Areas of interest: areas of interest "Four Seas Chinatown Shopping Mall"
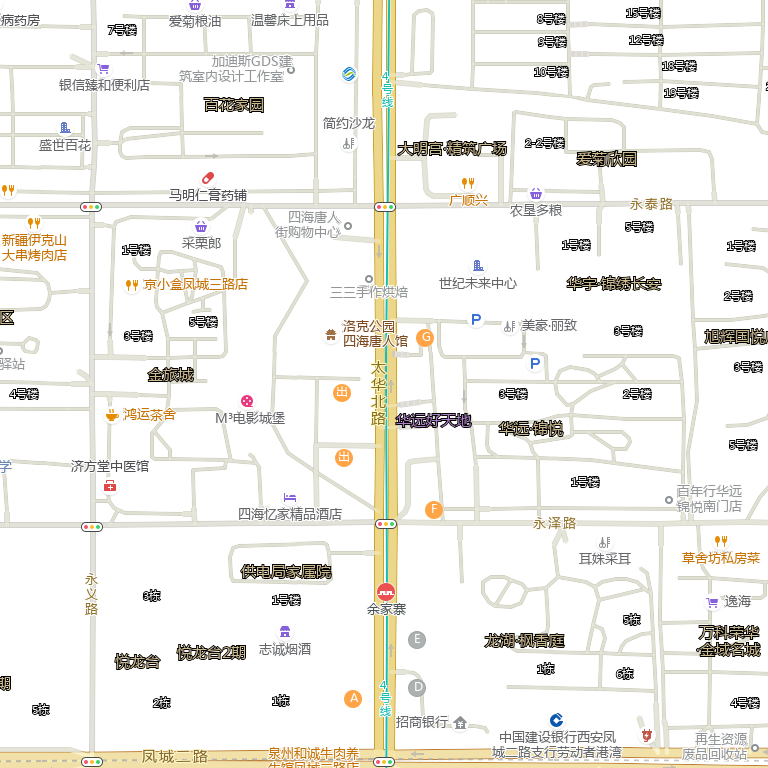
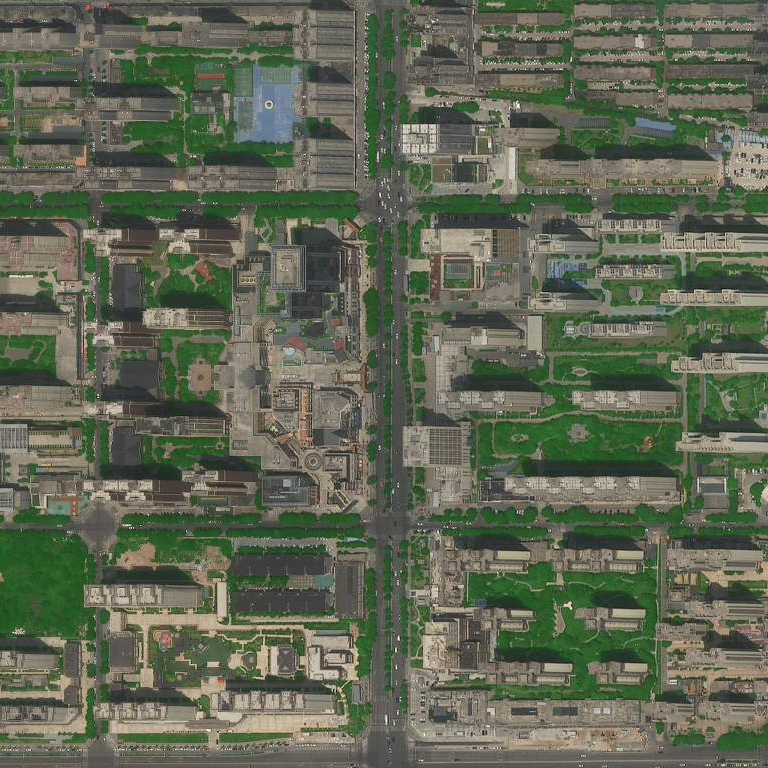